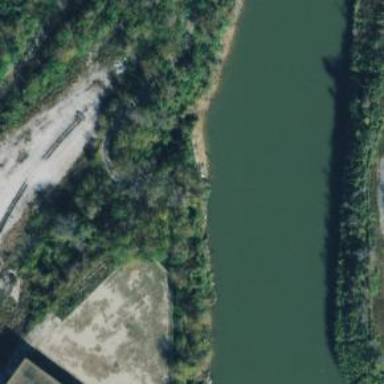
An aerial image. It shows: Path leading to bridge.